Aerial crown-view tile of a tropical tree (Barro Colorado Island, Panama), acquired 20250317:
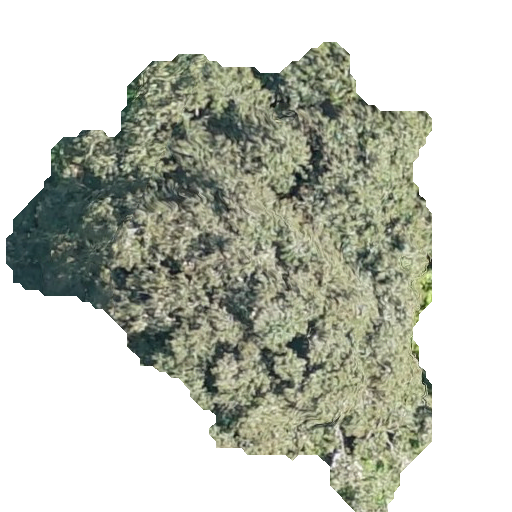
Species: Luehea seemannii
GBIF accepted scientific name: Luehea seemannii
Crown area: 187.55 m²